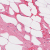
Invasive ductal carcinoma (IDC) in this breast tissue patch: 0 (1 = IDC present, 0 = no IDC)